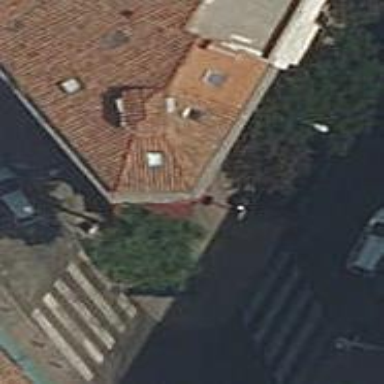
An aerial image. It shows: Bar.